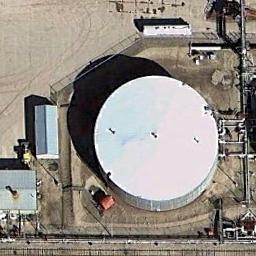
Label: storage_tank